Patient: sex F, age 66
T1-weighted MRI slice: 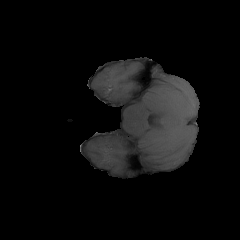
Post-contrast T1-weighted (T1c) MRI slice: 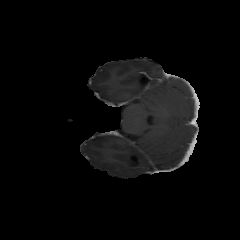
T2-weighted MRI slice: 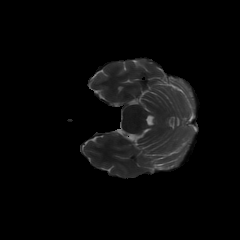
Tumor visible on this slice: no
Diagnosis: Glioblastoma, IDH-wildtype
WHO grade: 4